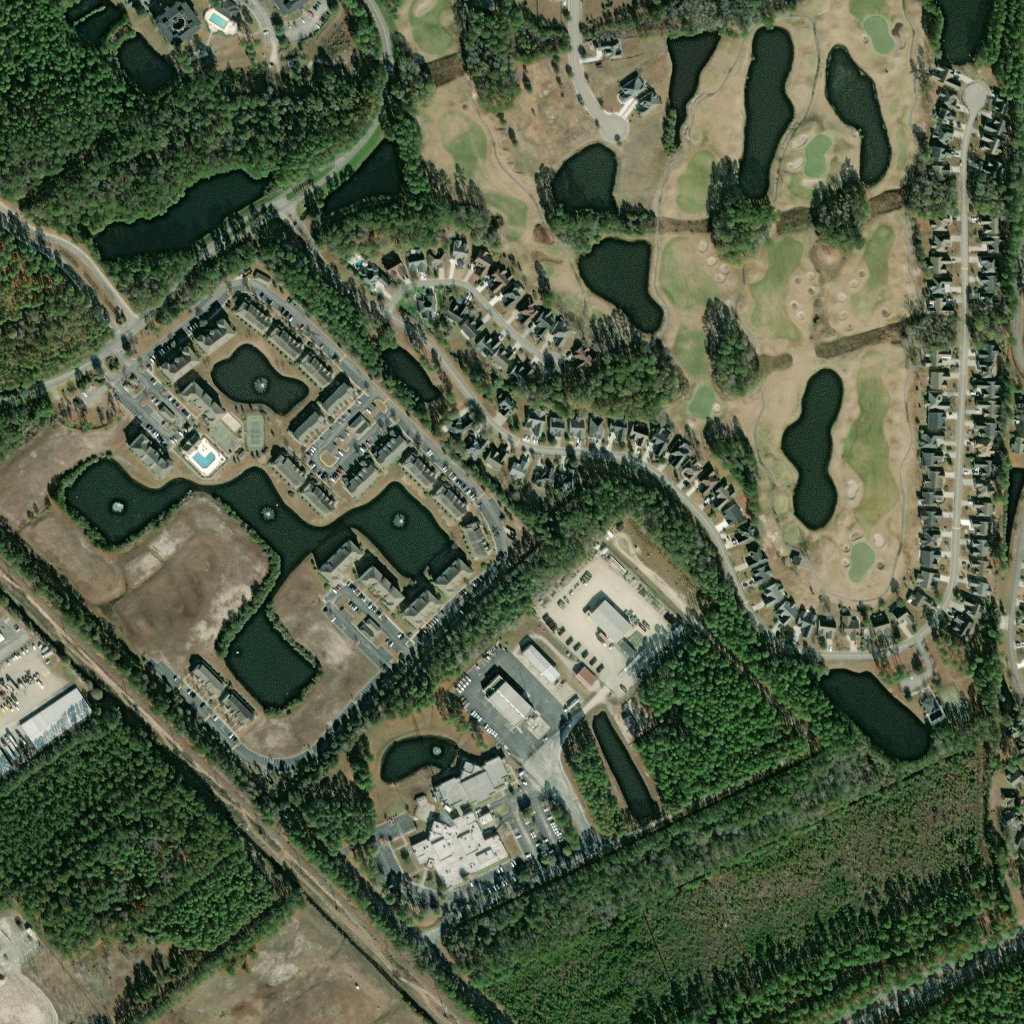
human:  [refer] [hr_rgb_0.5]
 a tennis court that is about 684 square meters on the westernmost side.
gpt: <box>[[24, 40, 25, 44, 0]]</box>